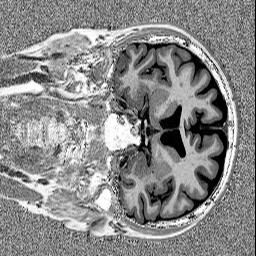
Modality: MP2RAGE
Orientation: coronal
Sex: male